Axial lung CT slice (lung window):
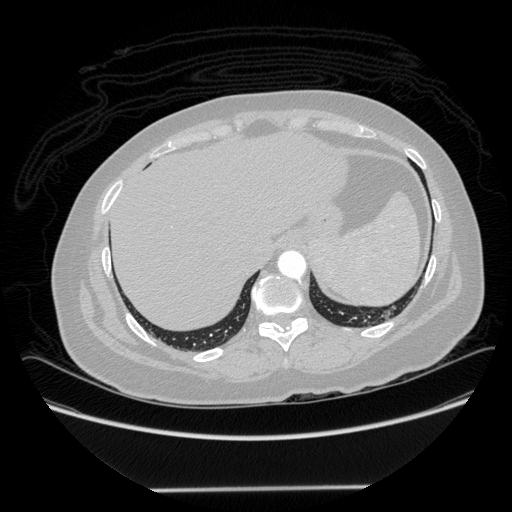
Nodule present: no